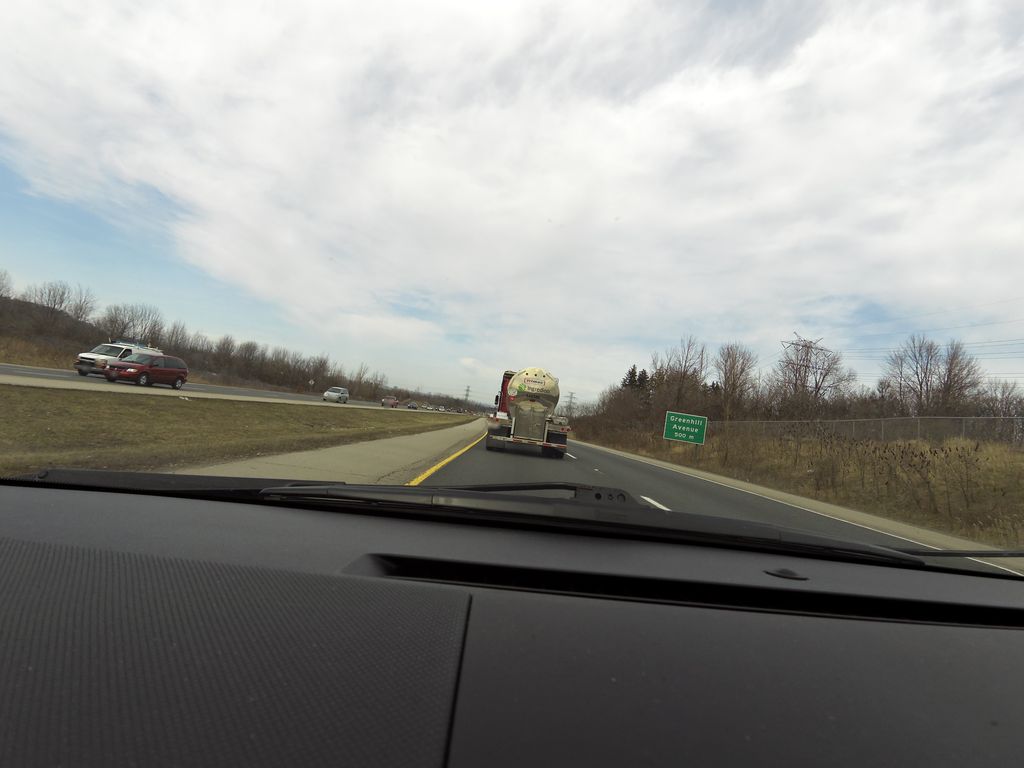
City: hamilton